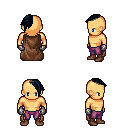
a pixel art fantasy rpg character, male body template, human, tanned skin, brown cape, magenta pants, raven long mohawk hairstyle, metal gloves, brown shoes, four views (front, back, left, right), 2x2 character sprite sheet, small pixel art, hard edges, no anti-aliasing